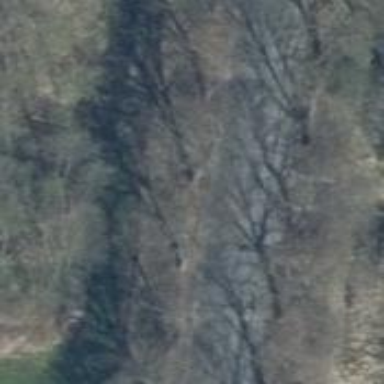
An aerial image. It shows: Row of trees in natural setting.